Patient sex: M
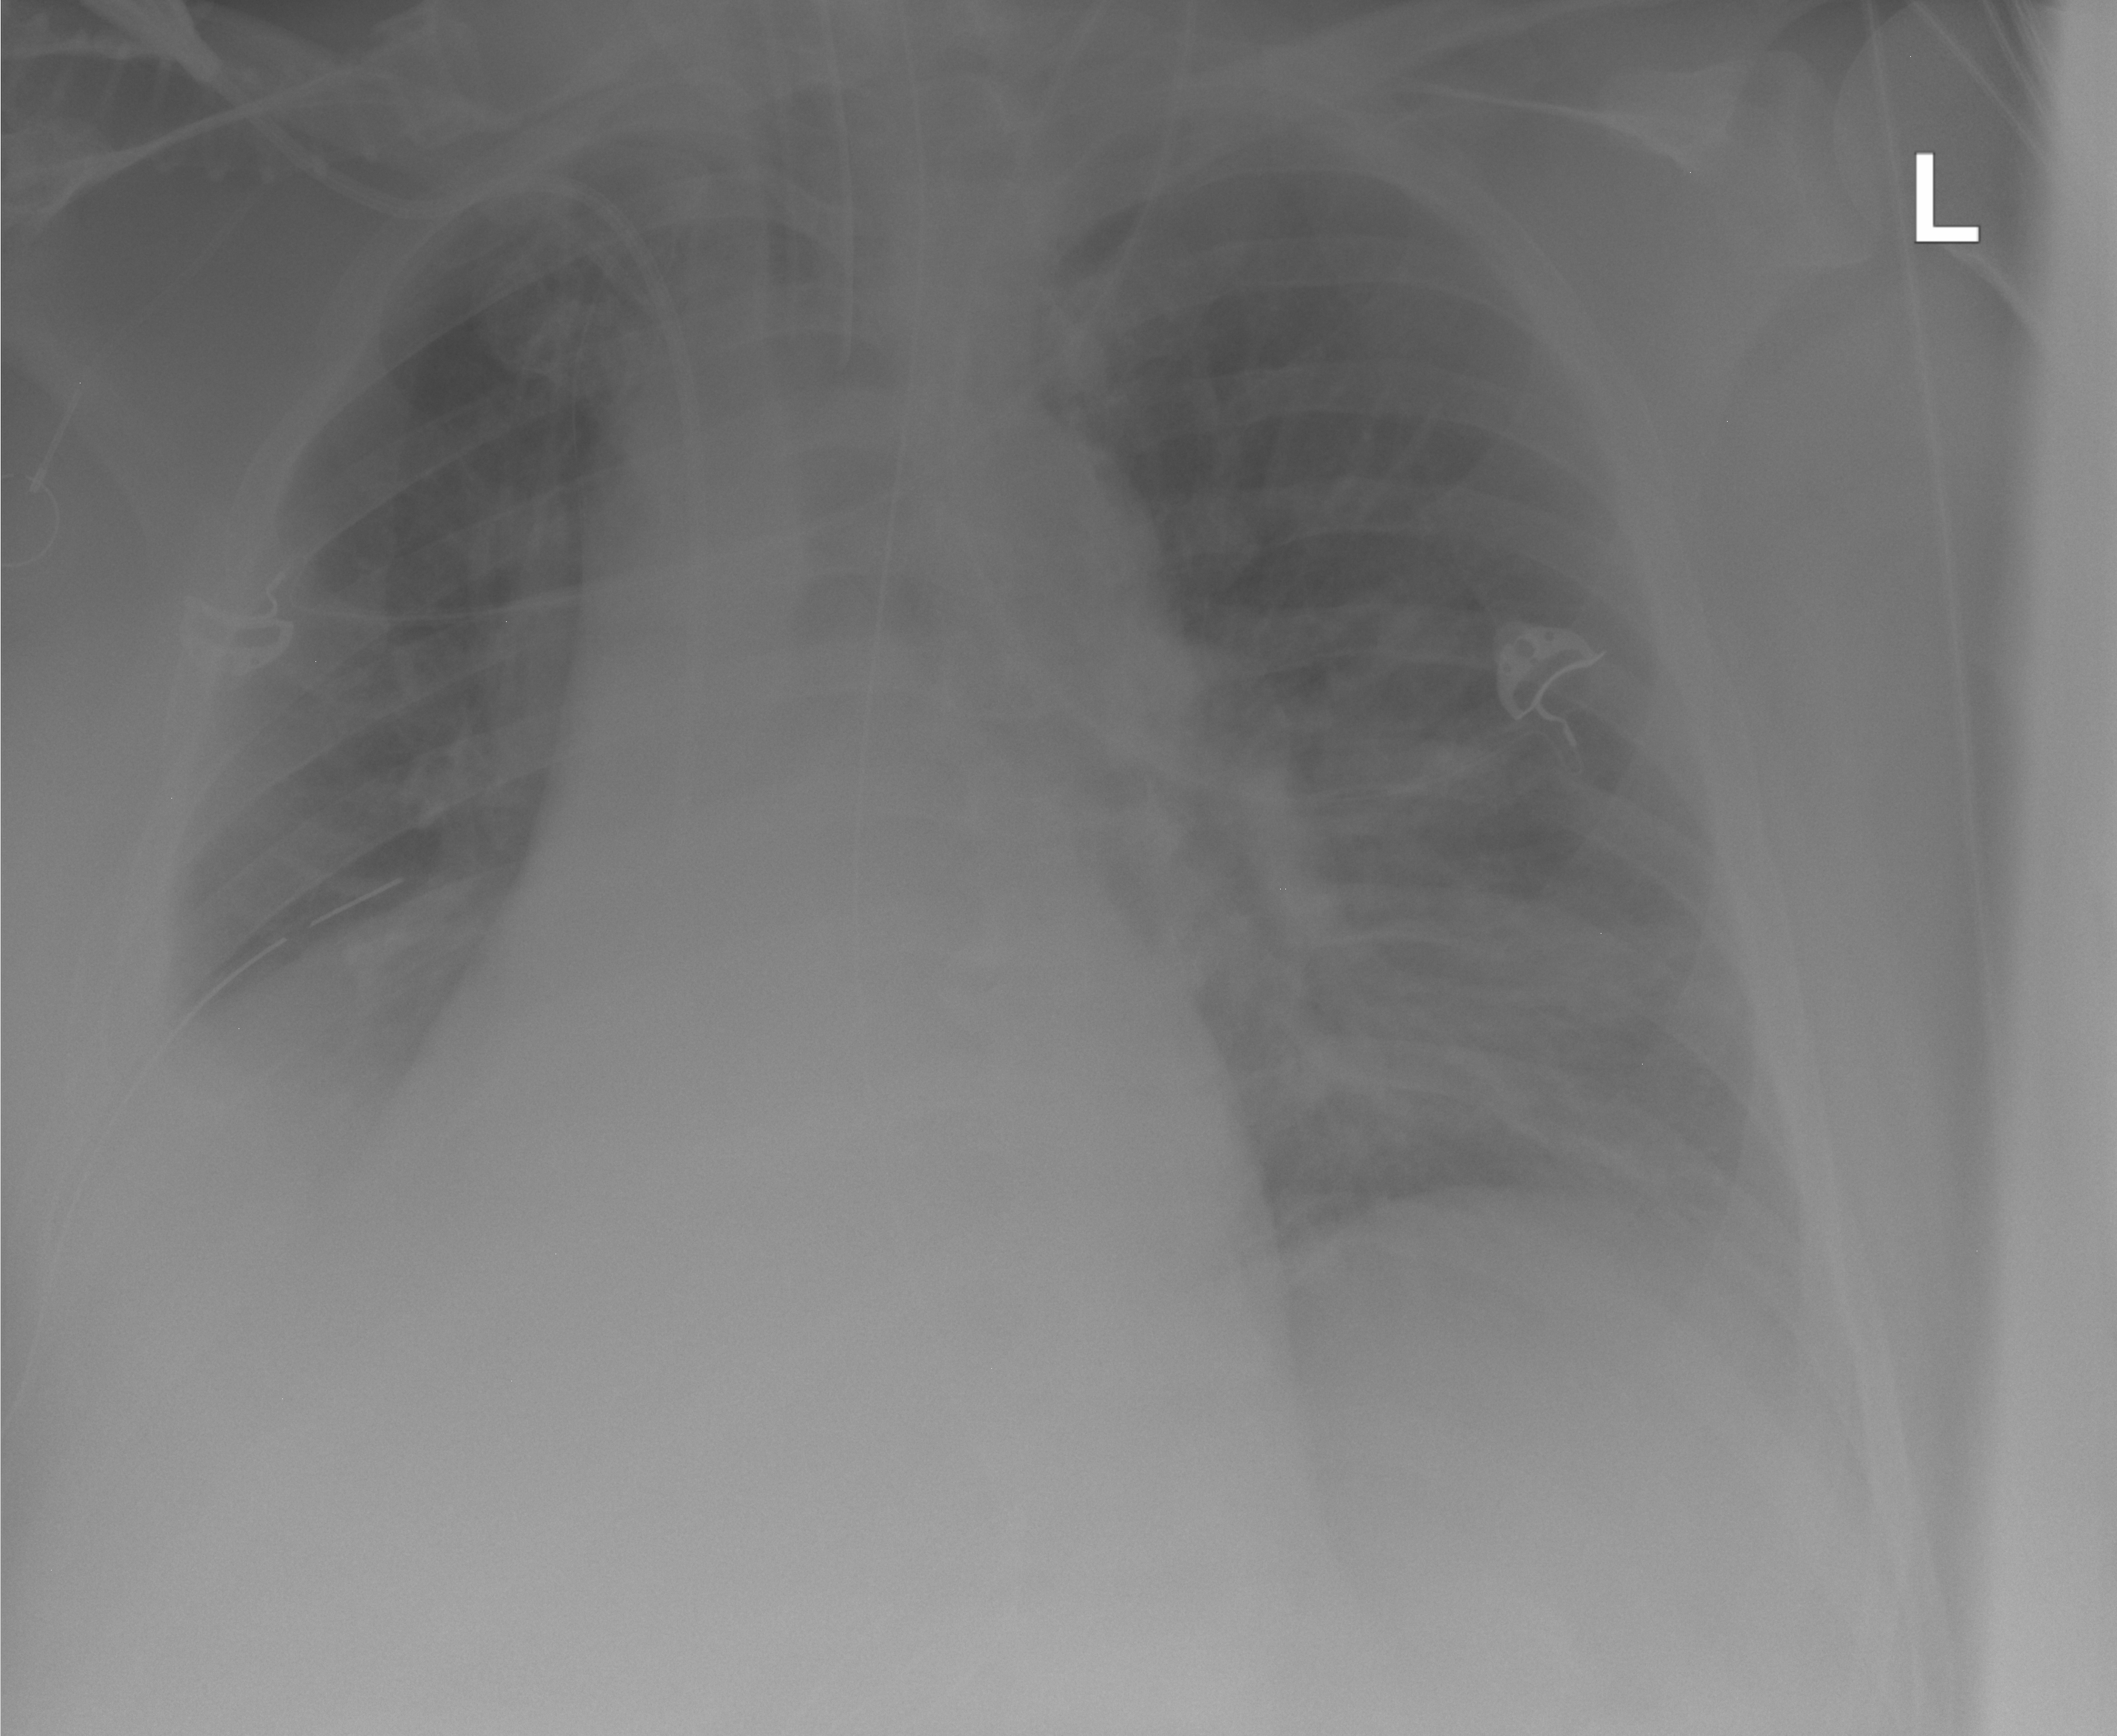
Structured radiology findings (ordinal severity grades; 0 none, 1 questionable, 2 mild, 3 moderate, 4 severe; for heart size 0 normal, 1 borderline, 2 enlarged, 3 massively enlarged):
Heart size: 2
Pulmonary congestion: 2
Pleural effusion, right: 2
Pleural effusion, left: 2
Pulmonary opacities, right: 2
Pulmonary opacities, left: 3
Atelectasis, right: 2
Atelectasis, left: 2